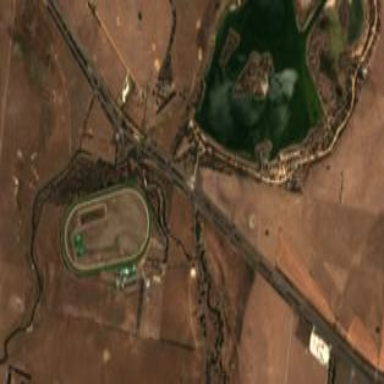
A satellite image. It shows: Sports centre dedicated to horse racing on leisure land.